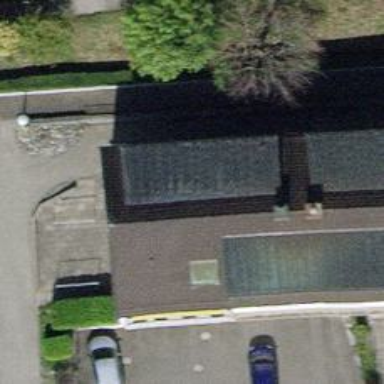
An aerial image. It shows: Gabled building with grey roof.